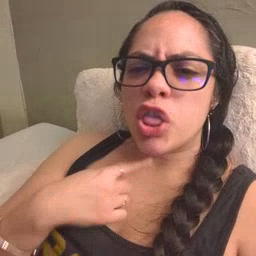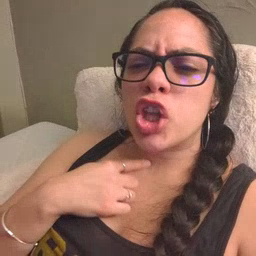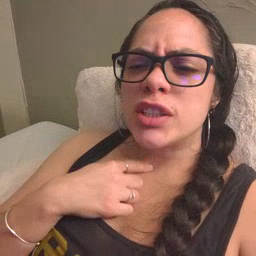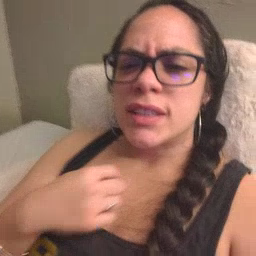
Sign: thirsty